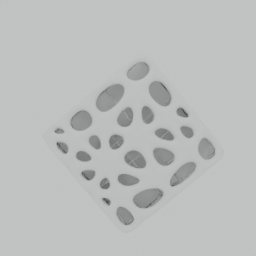
Label: architecture